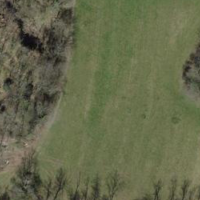
EUNIS habitat code: 24
Species observed at this site:
Anthocharis cardamines
Pholidoptera griseoaptera
Pyrochroa coccinea
Gryllus campestris